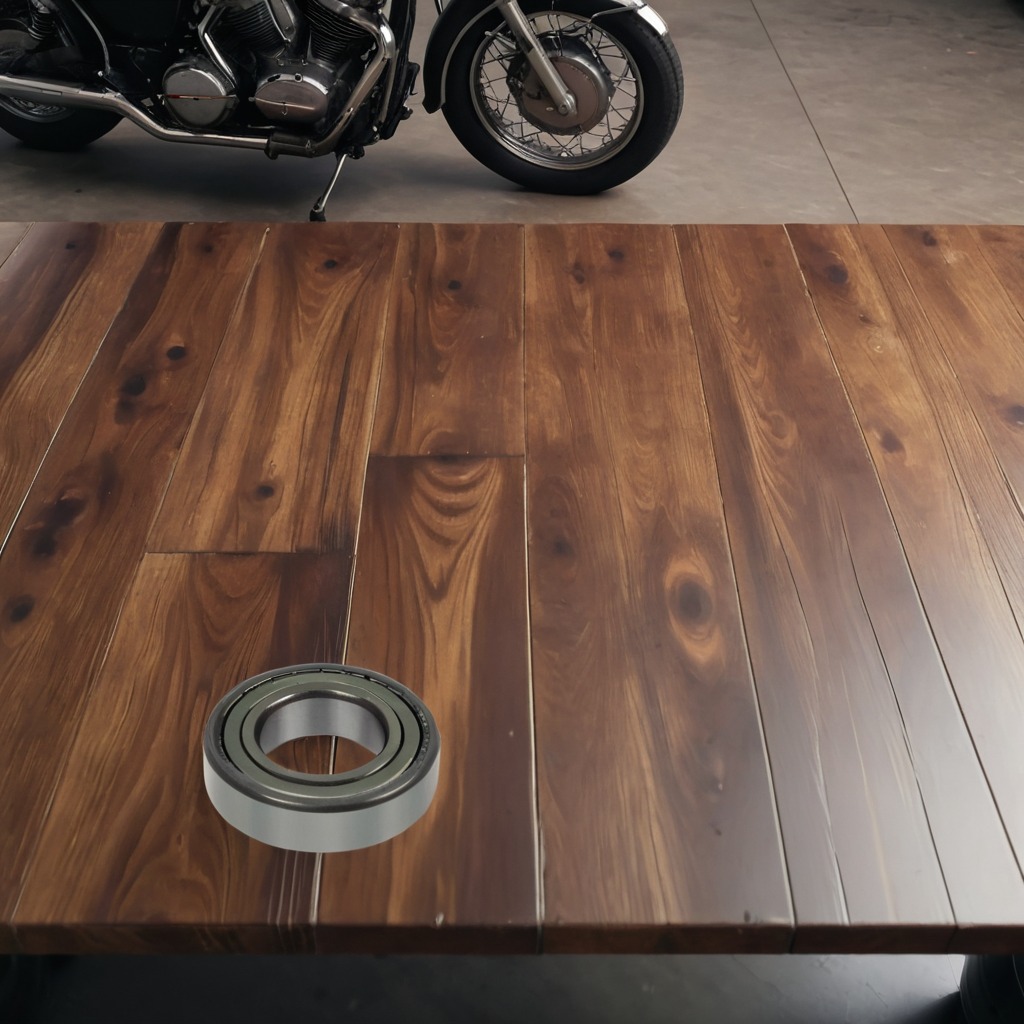
A metal ball bearing is lying on the oil-spilled wooden table in a vintage motorcycle garage.